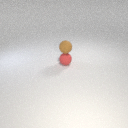
small red rubber sphere below small brown rubber sphere